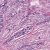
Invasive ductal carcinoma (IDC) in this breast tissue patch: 1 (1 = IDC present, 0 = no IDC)